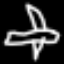
Label: airplane